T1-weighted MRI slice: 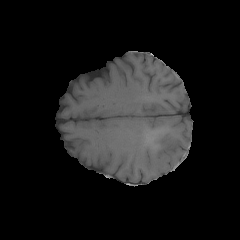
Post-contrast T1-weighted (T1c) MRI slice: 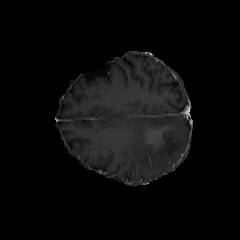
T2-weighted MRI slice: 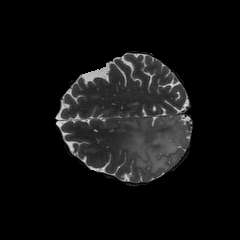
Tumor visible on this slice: yes